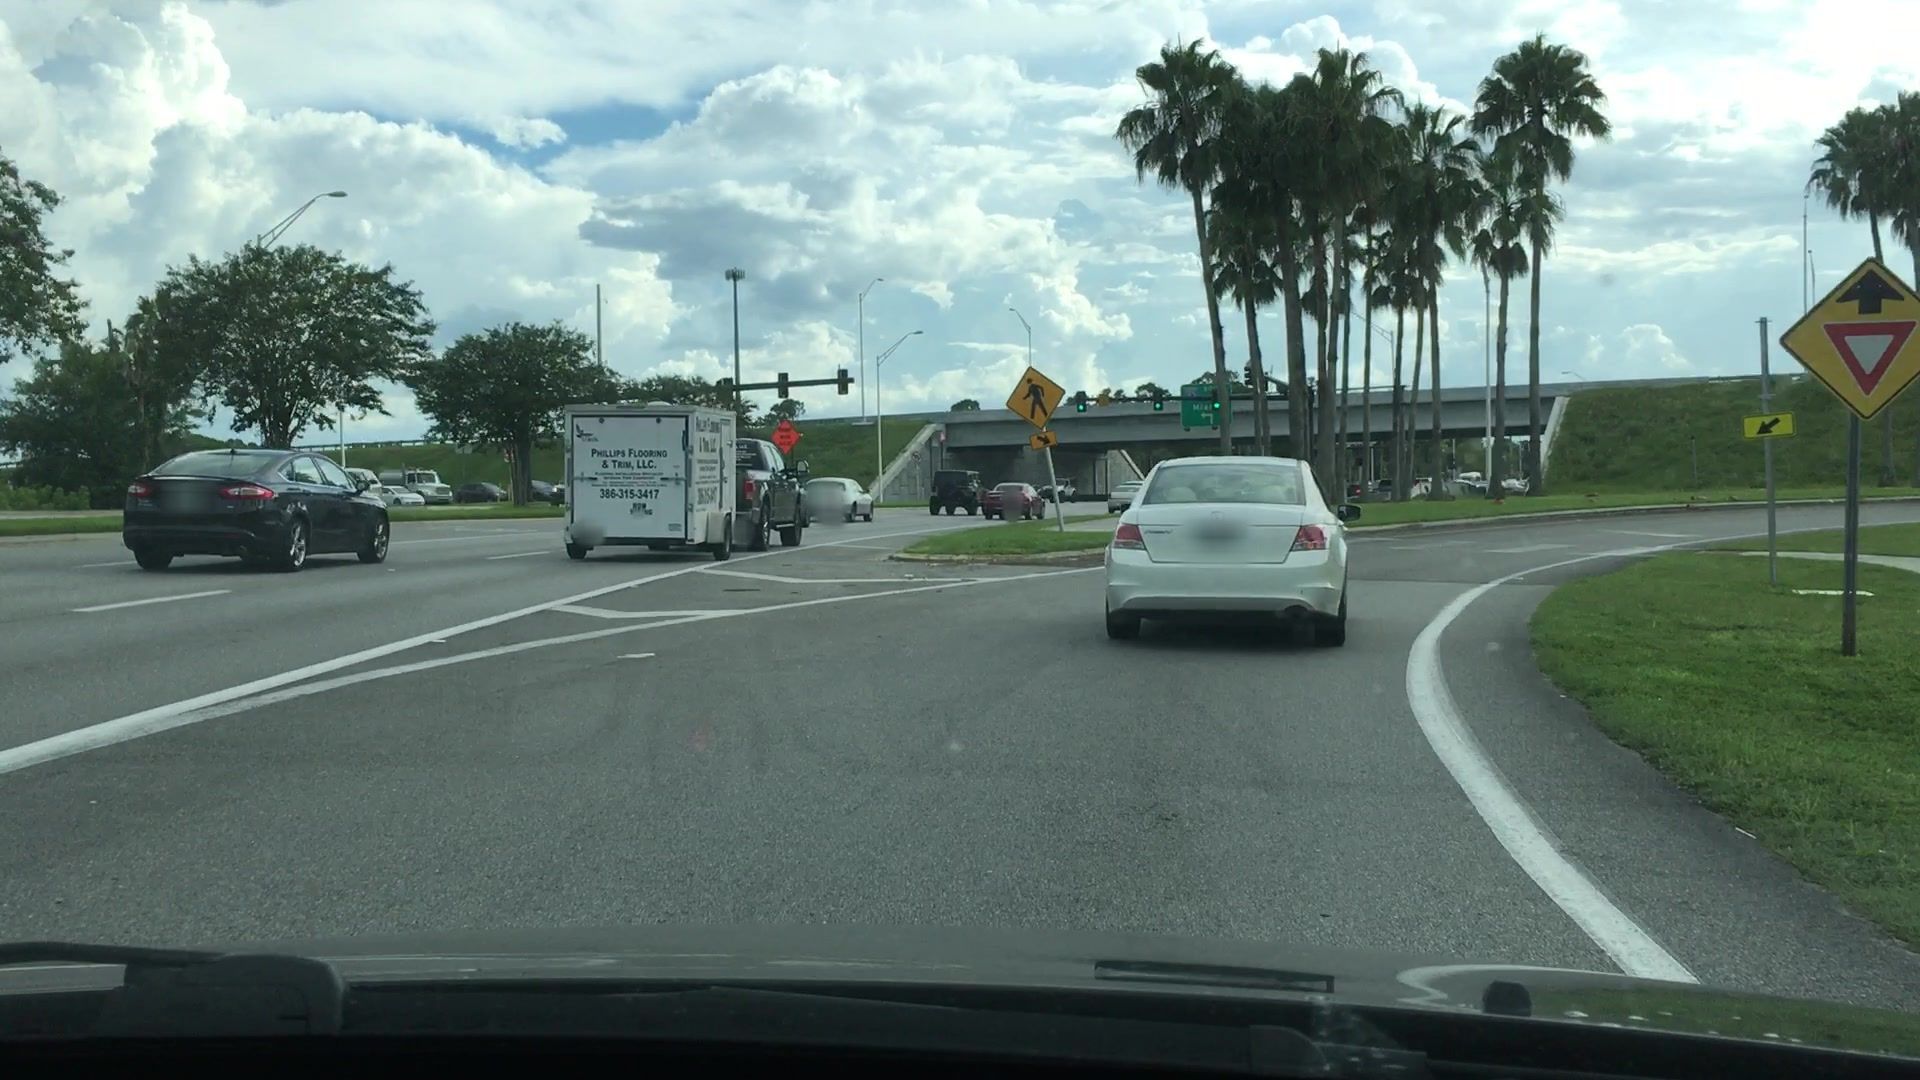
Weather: cloudy
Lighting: day
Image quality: good
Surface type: driving surface
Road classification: motorway_link
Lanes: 1
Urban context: low density rural
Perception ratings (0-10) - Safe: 3.7, Lively: 3.71, Beautiful: 5.19, Boring: 4.79, Depressing: 6.25, Wealthy: 2.67